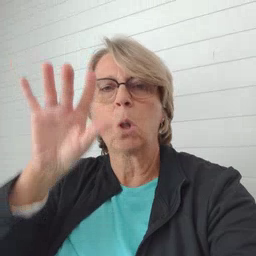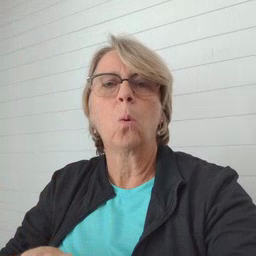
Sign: snow